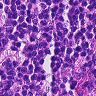
Metastatic tissue present: no